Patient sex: F
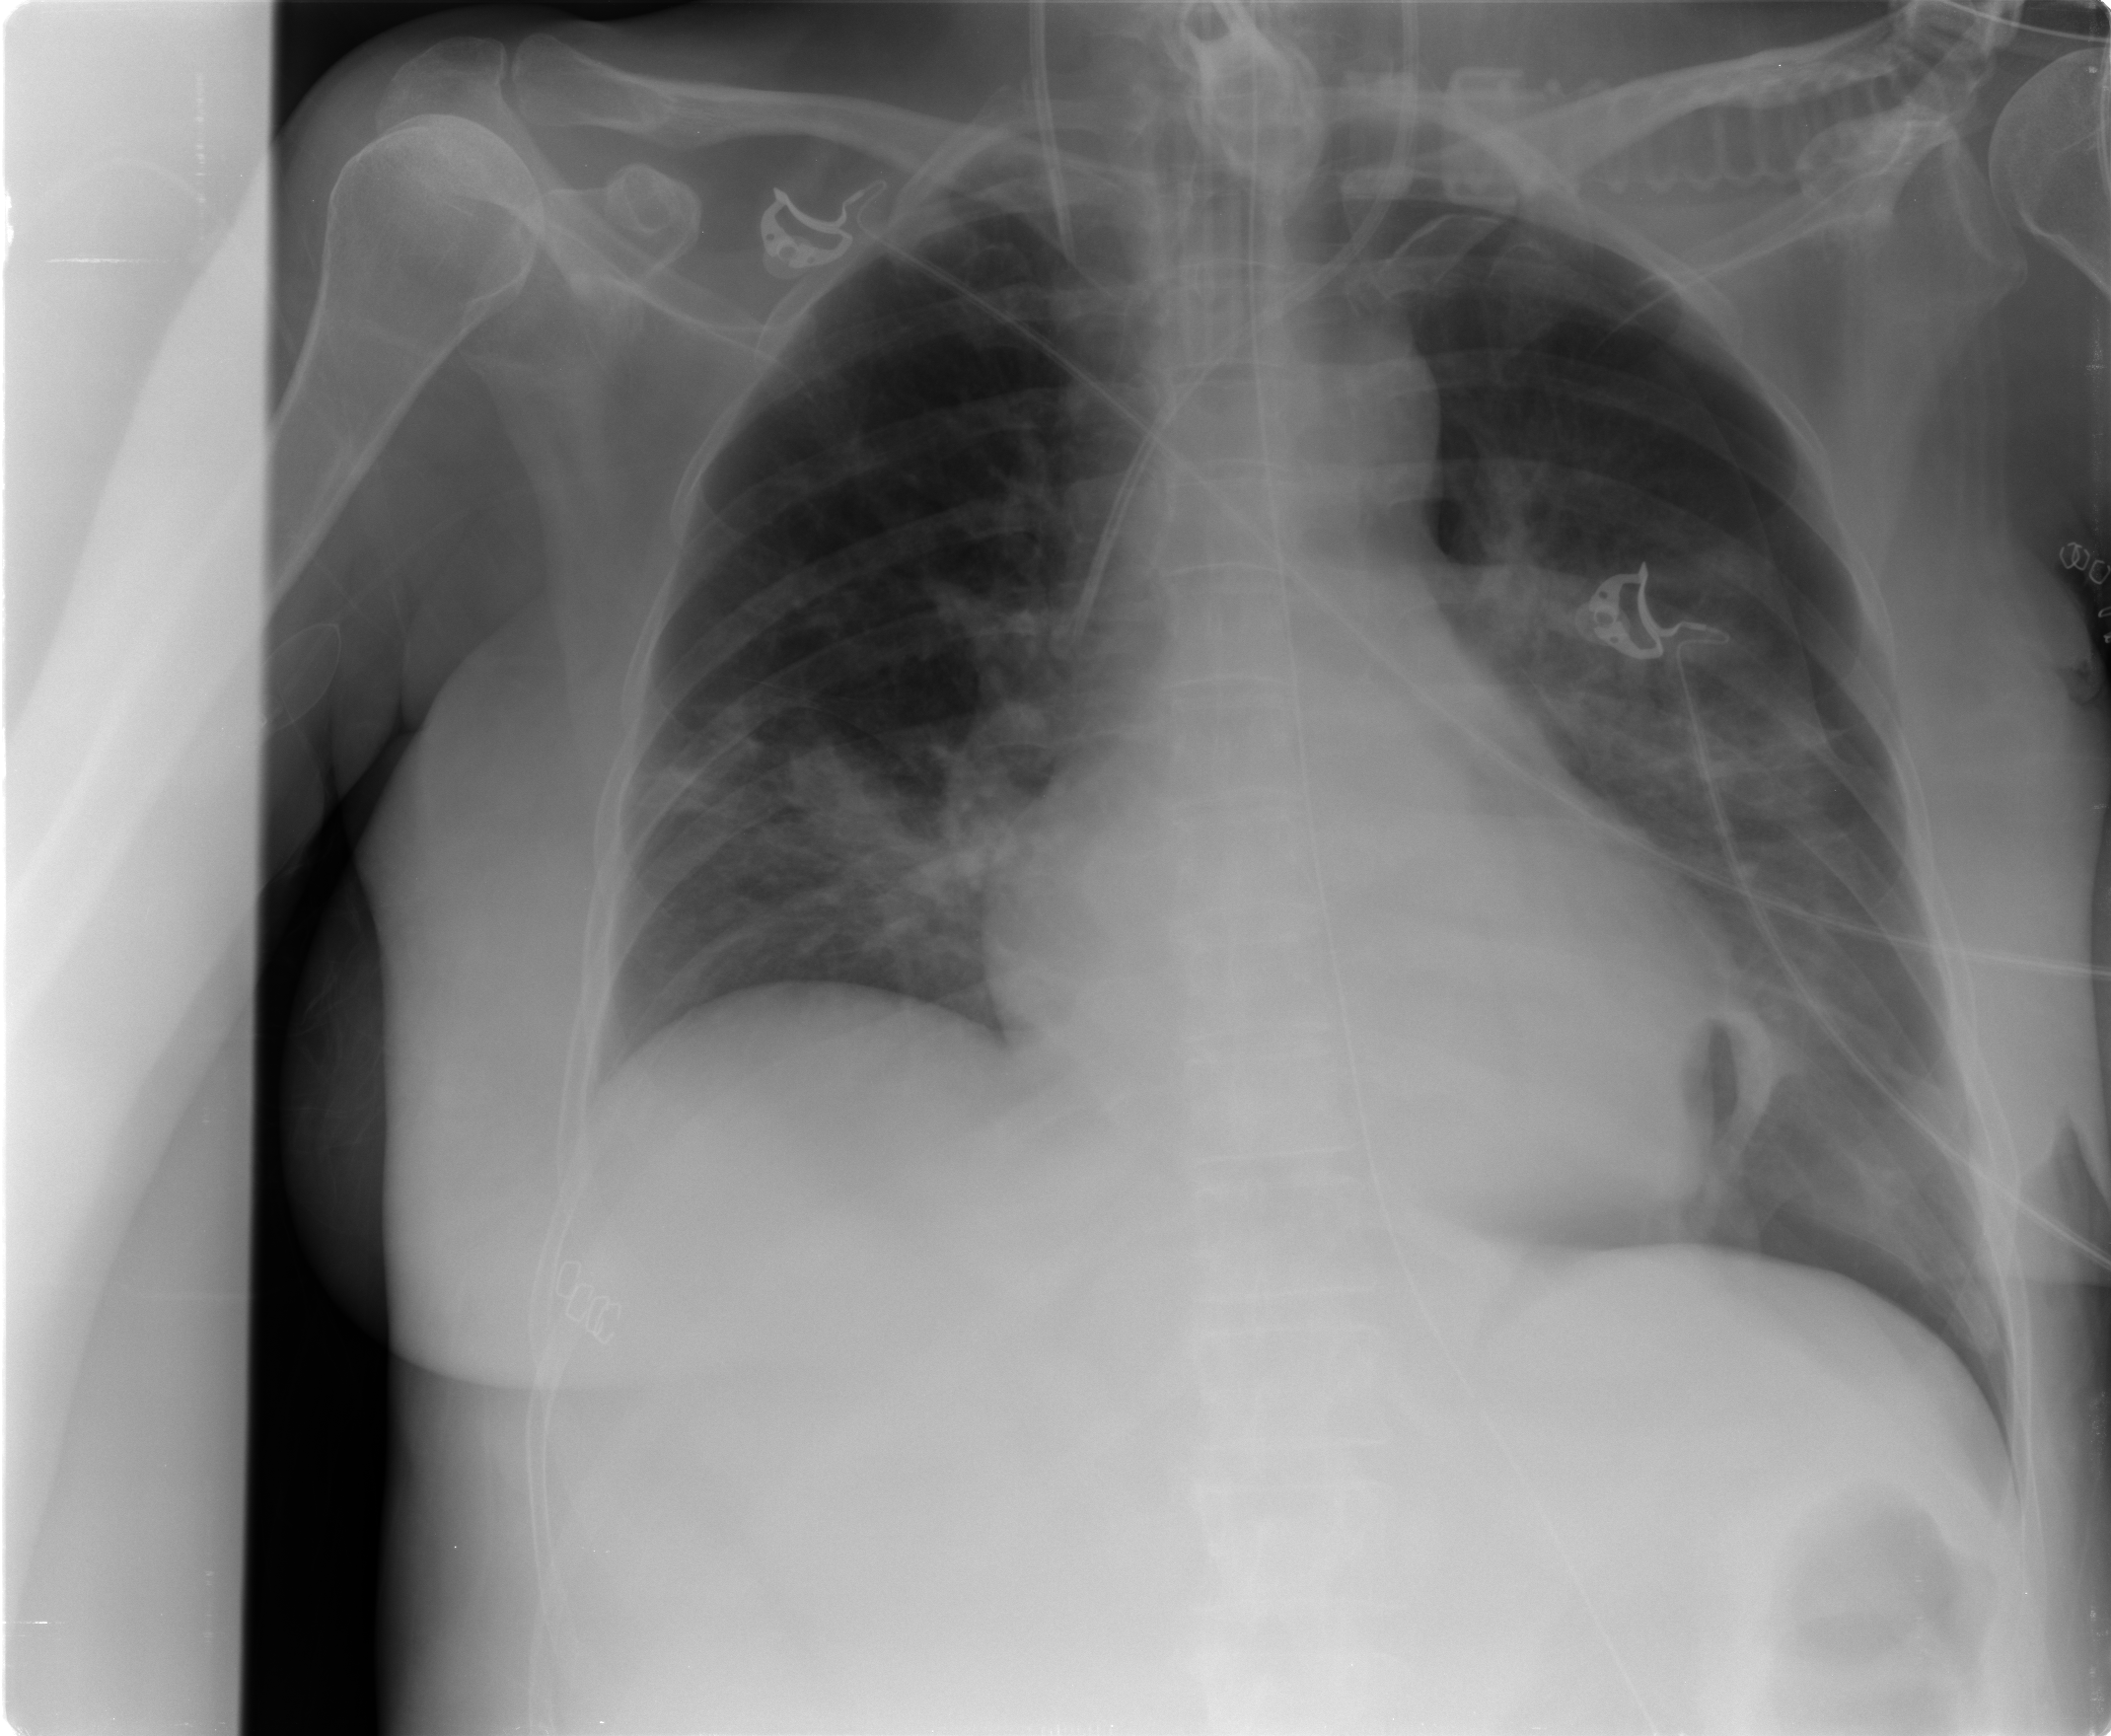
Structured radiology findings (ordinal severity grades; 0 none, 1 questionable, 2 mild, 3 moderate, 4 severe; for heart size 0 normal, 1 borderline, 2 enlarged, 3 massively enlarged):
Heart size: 2
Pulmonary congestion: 2
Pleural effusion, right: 1
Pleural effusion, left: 2
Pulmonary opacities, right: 1
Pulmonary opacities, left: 0
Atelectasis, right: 1
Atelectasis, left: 2